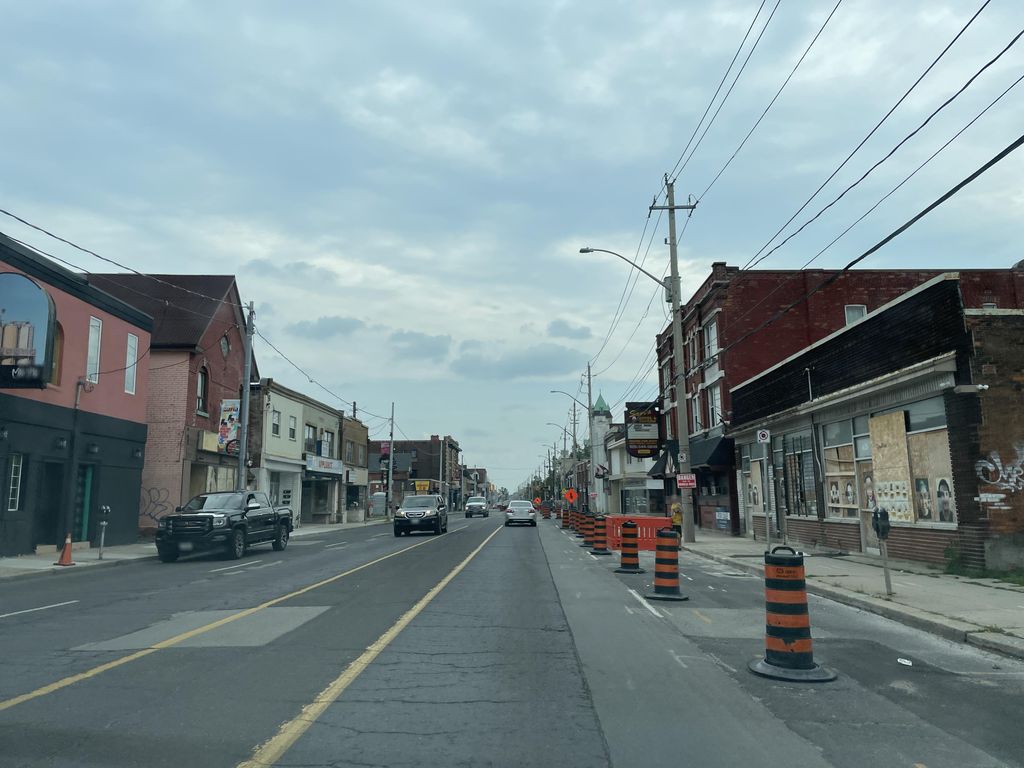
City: hamilton